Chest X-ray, AP view. Patient: 47 years old, sex M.
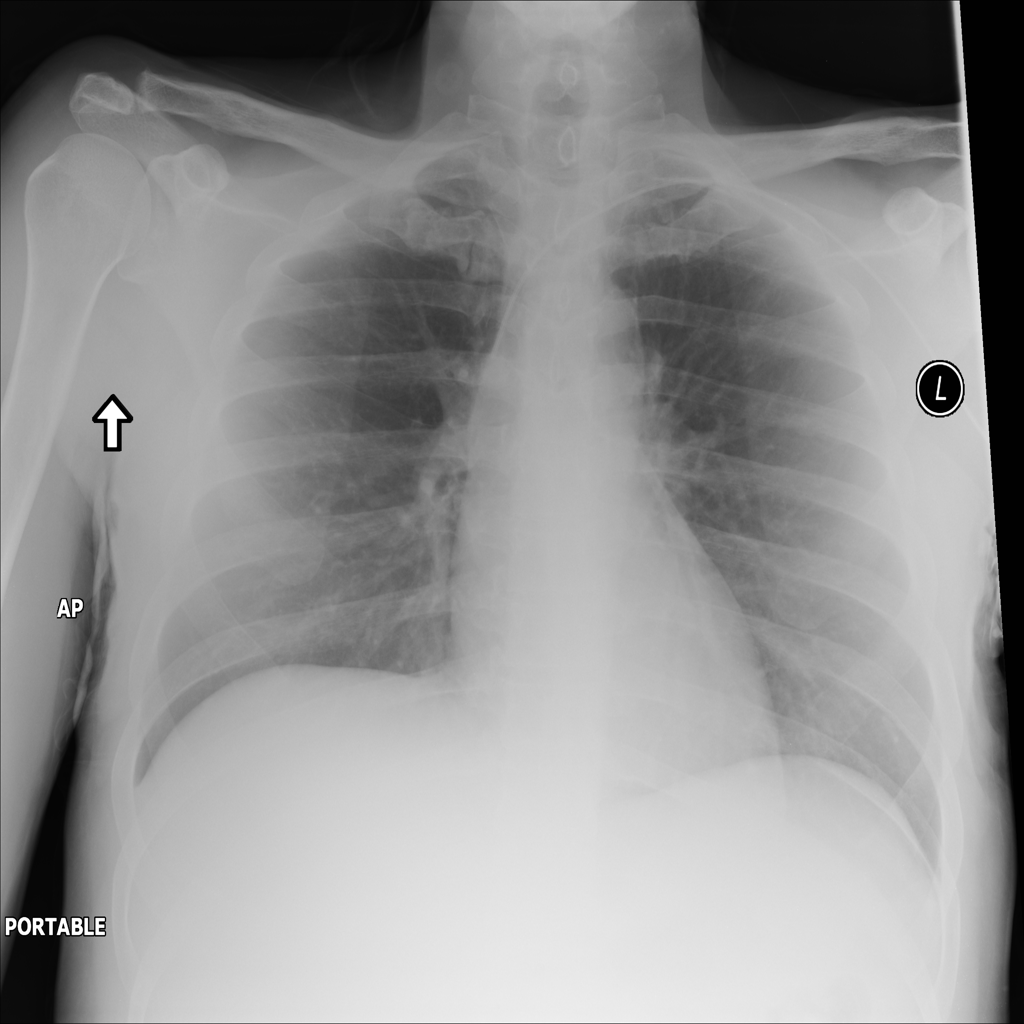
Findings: No Finding